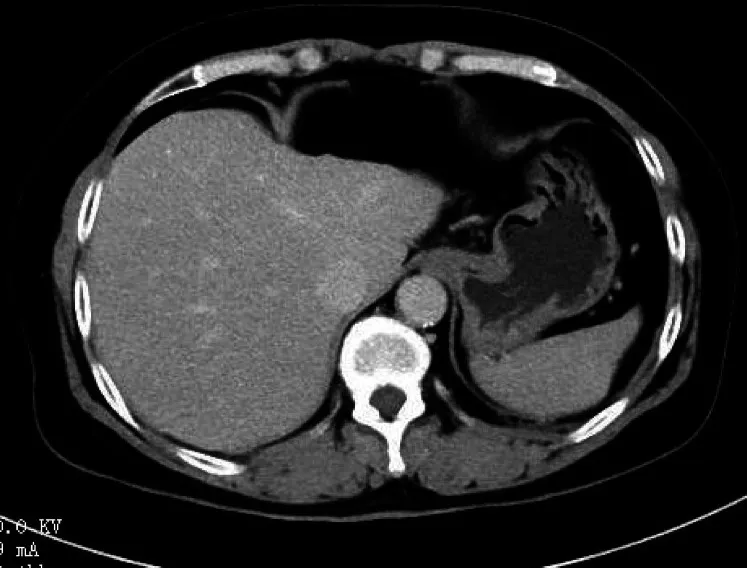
The recent systemic CT scan revealed no recurrence.
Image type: radiology (ct)